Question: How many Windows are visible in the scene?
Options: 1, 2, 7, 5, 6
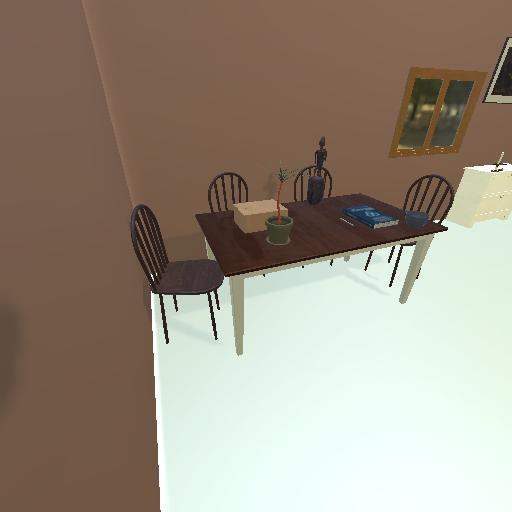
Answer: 1